Question: I am working on a project where I have a table A with unique serial numbers and a separate table B with duplicates of serial numbers and customer locations. I am trying to pair the customer locations from table B to each unique serial number that I have listed in table A.
Originally I was trying to use the 'LOOKUPVALUE' function but I continued to get the error "A table of multiple values was supplied where a single value was expected".

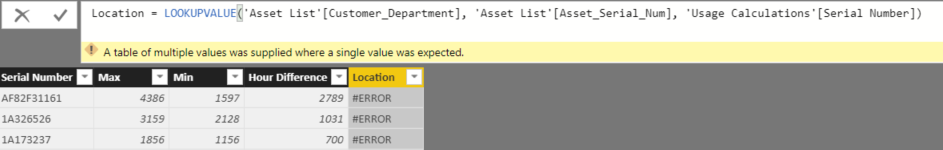
Answer: You probably have the same serial number in multiple departments, so the 'LOOKUPVALUE' function doesn't know which department you want to return in that case.
Try using the following to identify which serial numbers are associated with multiple departments.
'''
LocationCount =
COUNTROWS(
CALCULATETABLE(
VALUES('Asset List'[Customer_Department]),
FILTER(
'Asset List',
'Asset List'[Asset_Serial_Num] = 'Usage Calculations'[Serial Number] )
)
)
'''
You should be able to filter 'LocationCount > 1'.
---
If you just want to pick one value, then you can use 'MAX' or 'MIN' instead of 'LOOKUPVALUE'. E.g.
'''
Location =
CALCULATE(
MAX('Asset List'[Customer_Department]),
FILTER(
'Asset List',
'Asset List'[Asset_Serial_Num] = 'Usage Calculations'[Serial Number]
)
)
'''
'FIRSTNONBLANK' and 'LASTNONBLANK' would probably also work.